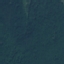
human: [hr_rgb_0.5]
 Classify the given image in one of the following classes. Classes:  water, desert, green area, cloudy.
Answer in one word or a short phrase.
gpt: green area